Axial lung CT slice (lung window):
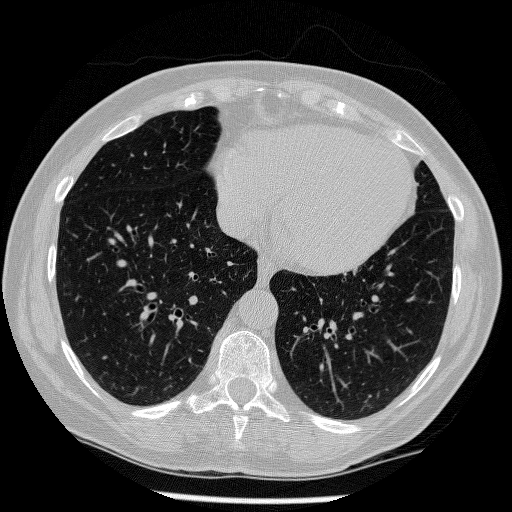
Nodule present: no